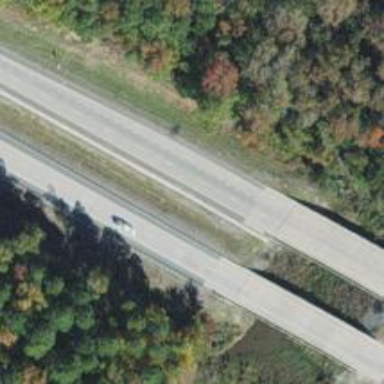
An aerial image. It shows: Beam-structured bridge on motorway.